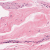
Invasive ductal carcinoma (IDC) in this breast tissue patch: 0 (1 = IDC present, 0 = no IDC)